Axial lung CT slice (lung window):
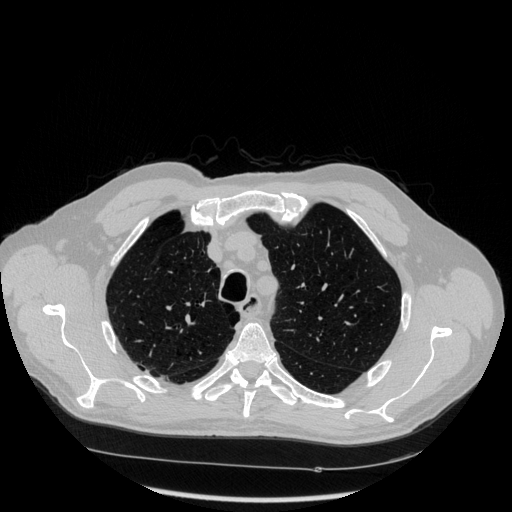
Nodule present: no